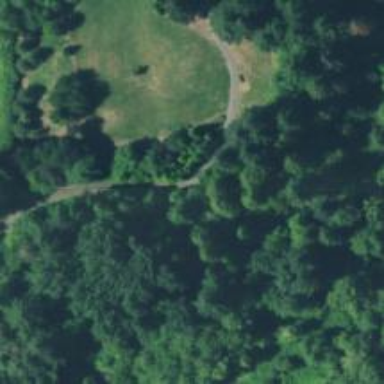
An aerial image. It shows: Disc golf basket.